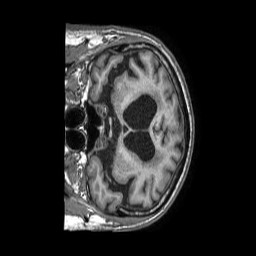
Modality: T1w
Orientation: coronal
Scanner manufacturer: philips
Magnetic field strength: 1.5 T
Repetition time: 0.007123 s
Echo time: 0.003228 s